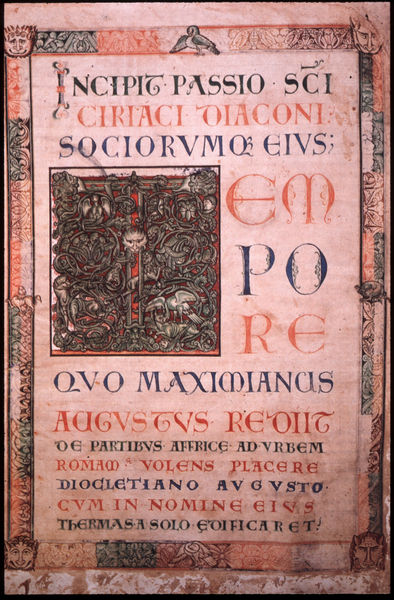
Titel: Lektionar aus Citeaux, Bd. 4
Institution: Dijon, Bibliothèque Municipale
Schlagwörter: vogel, schwarz, rot, tiere, ornament, gesicht, rahmen, schrift, papier, farben, buch, druck, titel, seite, illustration, text, buchstaben, initiale, titelblatt, buchdruck, buchseite, pergament, mittelalter, fratzen, latein, lateinisch, masken, buchmalerei, majuskel, maiuskel, t, i